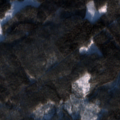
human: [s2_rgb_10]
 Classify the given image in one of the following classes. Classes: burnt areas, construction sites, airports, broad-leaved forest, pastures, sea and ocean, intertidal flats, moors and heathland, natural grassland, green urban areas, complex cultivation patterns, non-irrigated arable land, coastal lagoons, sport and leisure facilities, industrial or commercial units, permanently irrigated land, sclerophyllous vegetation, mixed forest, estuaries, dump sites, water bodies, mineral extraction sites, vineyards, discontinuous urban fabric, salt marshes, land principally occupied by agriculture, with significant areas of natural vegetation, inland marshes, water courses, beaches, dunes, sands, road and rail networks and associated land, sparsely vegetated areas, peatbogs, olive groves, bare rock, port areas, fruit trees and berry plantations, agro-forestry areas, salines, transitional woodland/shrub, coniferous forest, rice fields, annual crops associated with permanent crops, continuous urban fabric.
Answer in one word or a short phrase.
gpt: coniferous forest, mixed forest